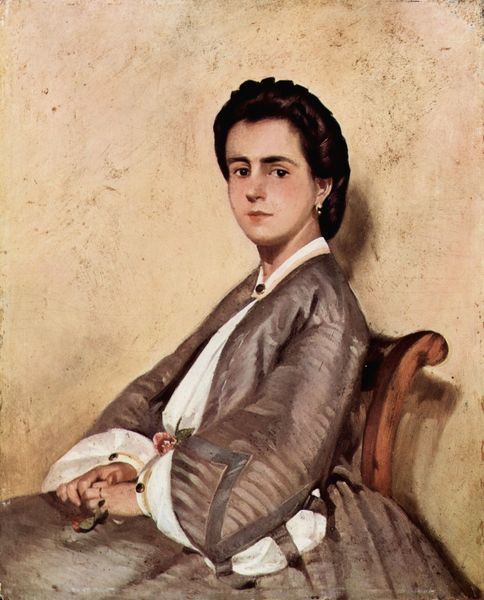
Titel: Porträt der Cousine des Künstlers
Künstler: Giovanni Fattori
Standort: Firenze
Institution: Galleria d'Arte Moderna
Schlagwörter: gemälde, hand, schatten, weiß, gelb, impressionismus, mädchen, ocker, sitzen, blume, braun, frau, frisur, grau, hell, hintergrund, holz, kleid, kleider, licht, mund, nase, ohrring, schmuck, schwarz, stuhl, blick, dame, rose, rot, beige, mode, rock, hemd, jung, wand, augen, bluse, falten, gesicht, kleidung, kragen, taube, ärmel, bildnis, holzstuhl, hände, portrait, porträt, öl, haare, mantel, sessel, sitzend, stoff, ohrringe, blatt, augenbrauen, brosche, en face, knopf, lippen, locken, rosa, rouge, schön, seide, traurig, dutt, lehne, bordüre, gefaltet, salon, zopf, ernst, glanz, stuhllehne, gestreift, manet, braune haare, ring, ringe, künstler, haarkranz, manschette, ehefrau, kranz, schoss, verschränkt, putz, geflochten, karg, brauntöne, brav, edelstein, höfisch, steckfrisur, schnecke, bänder, rosenkranz, schtten, brau, reifrock, dunkelhaarig, schos, bilnis, stizen, mud, ärmelaufschlag, fingerringe, ohrrin, schwaarz, bokat, 19. jahrhundert, orhign, mausgrau